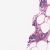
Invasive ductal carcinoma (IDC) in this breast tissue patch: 1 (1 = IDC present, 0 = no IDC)